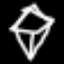
Label: diamond